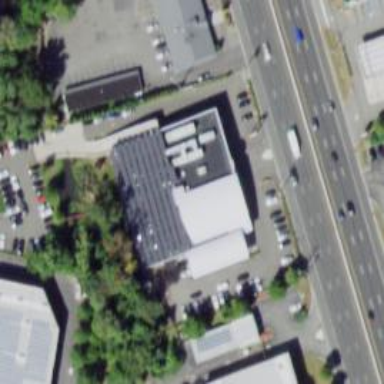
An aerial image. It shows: Building housing car shop.